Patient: sex M, age 68
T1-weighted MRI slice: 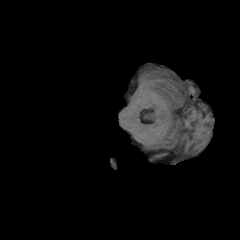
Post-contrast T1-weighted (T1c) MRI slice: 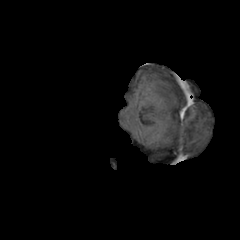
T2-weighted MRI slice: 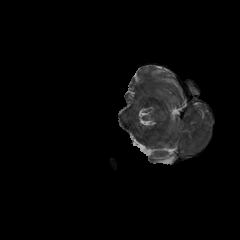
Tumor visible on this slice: no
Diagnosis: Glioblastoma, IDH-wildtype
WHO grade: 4